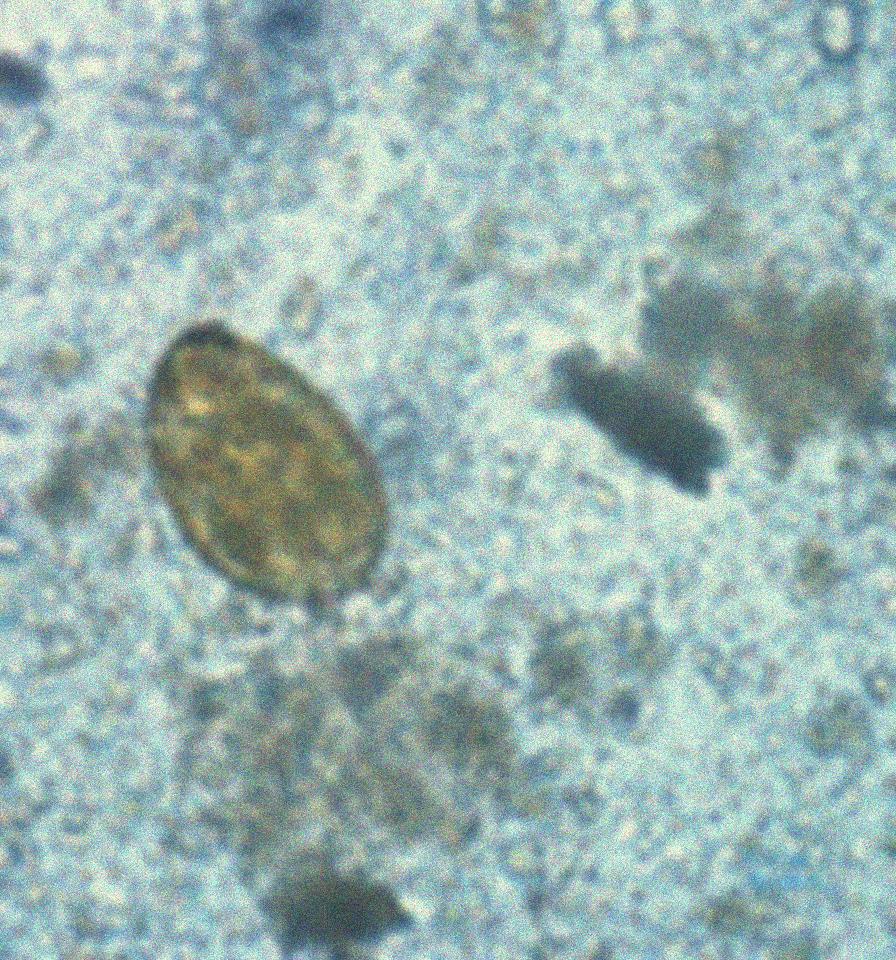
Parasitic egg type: Paragonimus spp